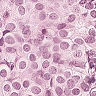
Metastatic tissue present: yes